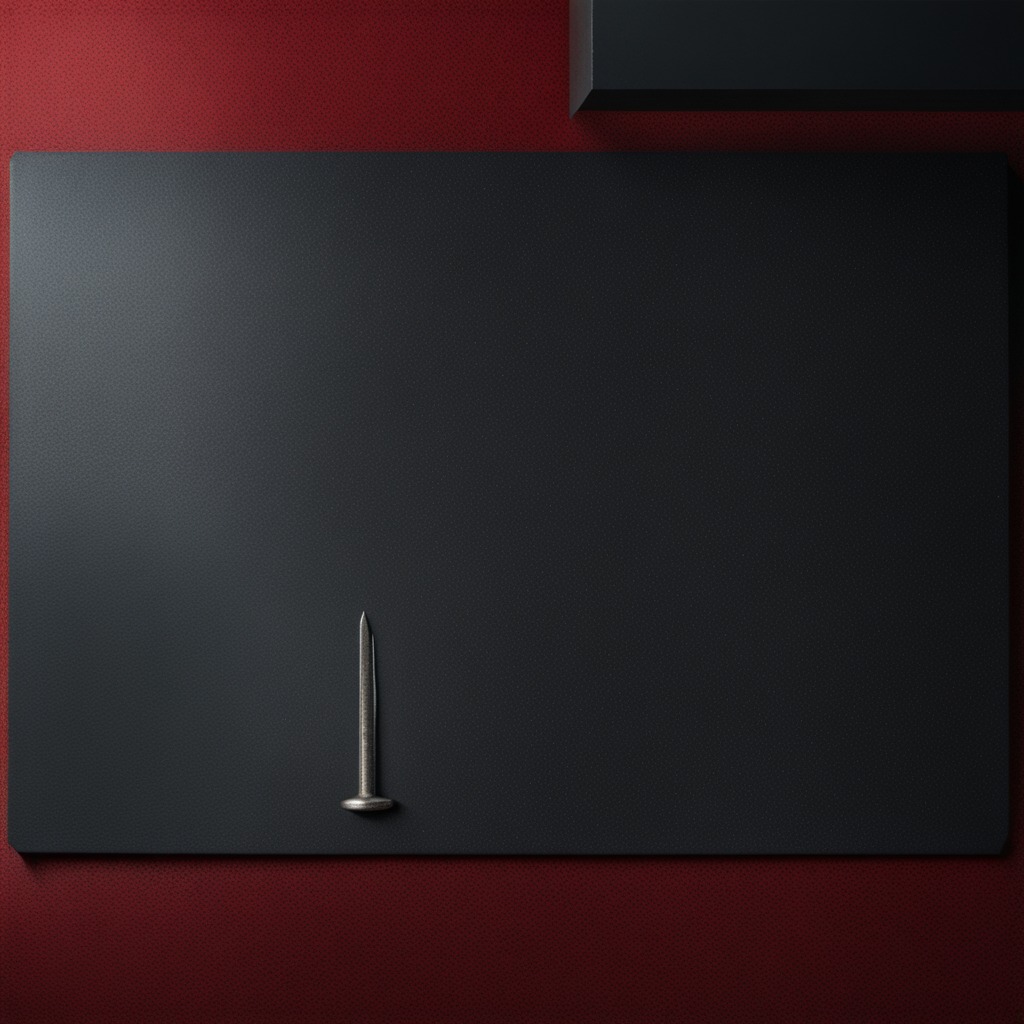
An iron nail is lying on the clean granite tabletop covered with a red rubber mat inside a workshop at night dim ambient light soft shadows worn but beneath the mat